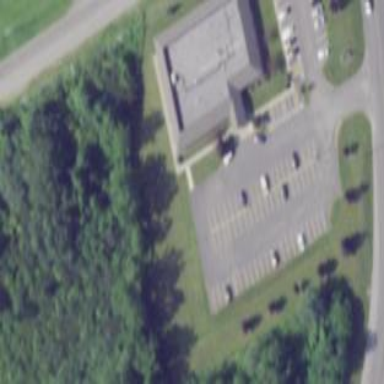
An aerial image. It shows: Healthcare clinic building.